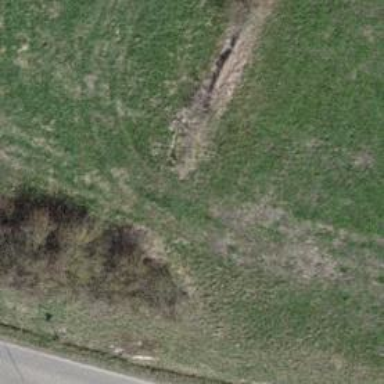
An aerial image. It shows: Hedge barrier.